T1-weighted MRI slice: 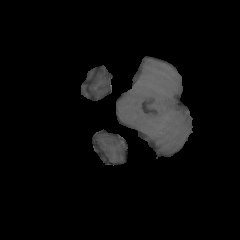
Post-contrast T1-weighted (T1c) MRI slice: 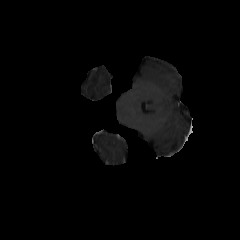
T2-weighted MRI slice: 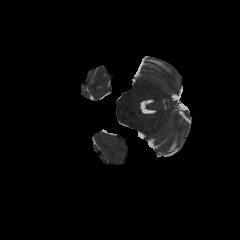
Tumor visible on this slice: no